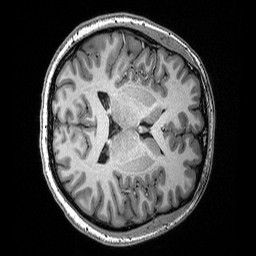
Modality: T1w
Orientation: axial
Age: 28
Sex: female
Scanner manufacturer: siemens
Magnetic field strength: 3 T
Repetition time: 2.53 s
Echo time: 0.0033 s